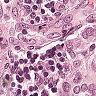
Metastatic tissue present: yes